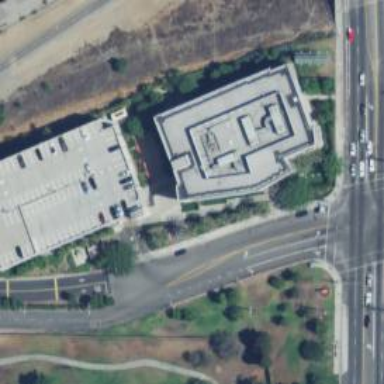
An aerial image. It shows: Government office building.